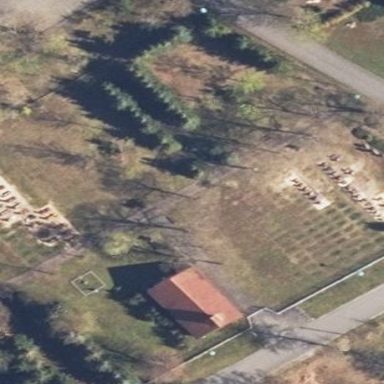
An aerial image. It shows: Cemetery.